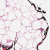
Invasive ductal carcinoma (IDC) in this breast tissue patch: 0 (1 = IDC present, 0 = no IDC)